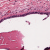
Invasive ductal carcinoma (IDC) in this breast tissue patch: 0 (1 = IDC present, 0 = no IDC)